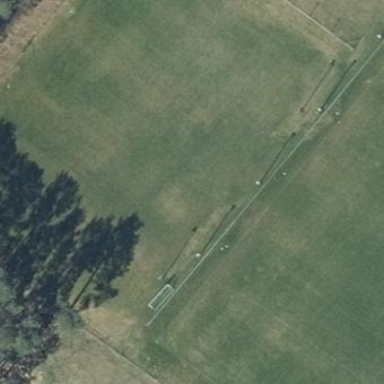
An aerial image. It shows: Soccer pitch for leisureland activities.